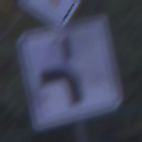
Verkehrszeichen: VerlaufVorfahrtsstrasse5
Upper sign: Vorfahrtsstrasse
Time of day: Night
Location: Outdoor (Suburban)
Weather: PartlyCloudy
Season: NotSpecified
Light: Artificial